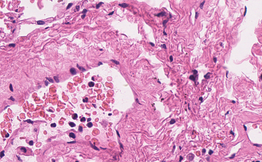
Tumor epithelial tissue: no
Tumor-associated stroma tissue: no
Normal tissue: yes